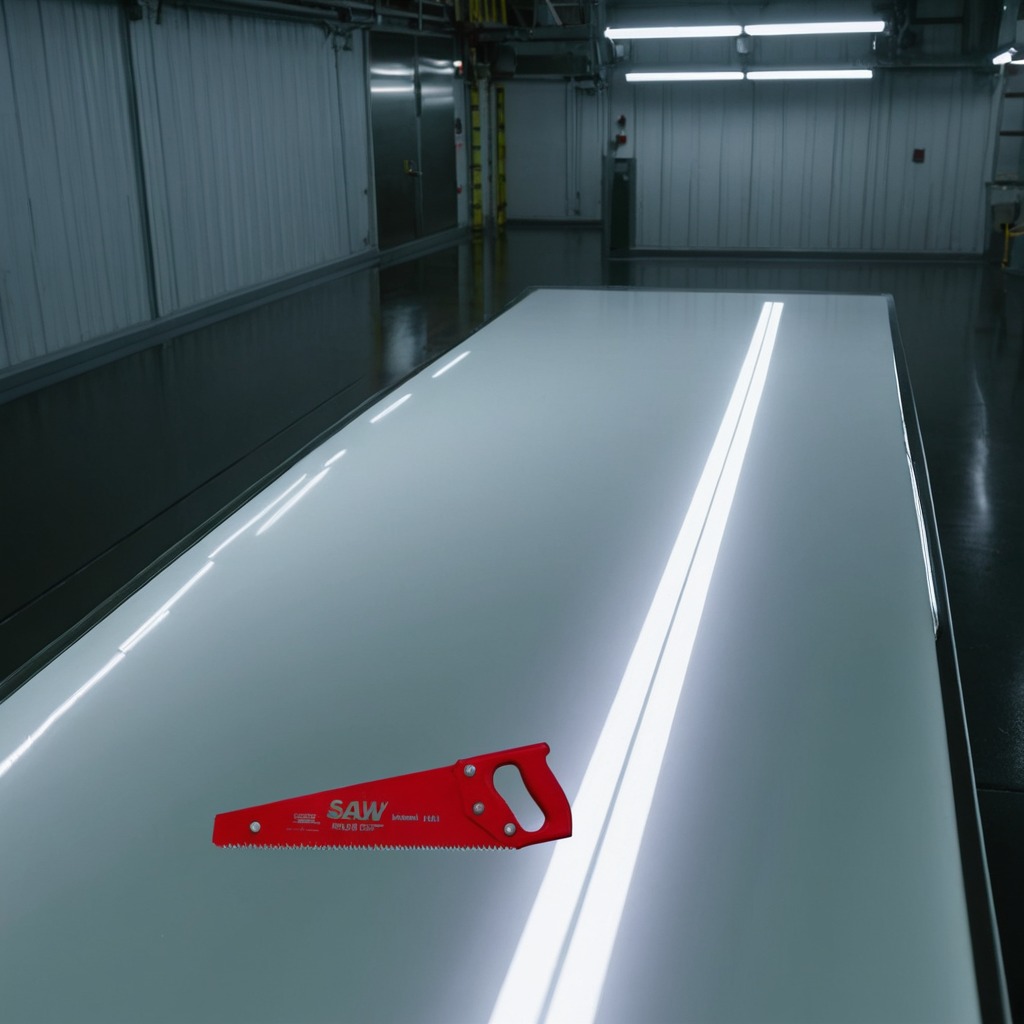
A metal saw is lying on a high-gloss table in a ship maintenance bay industrial lighting.